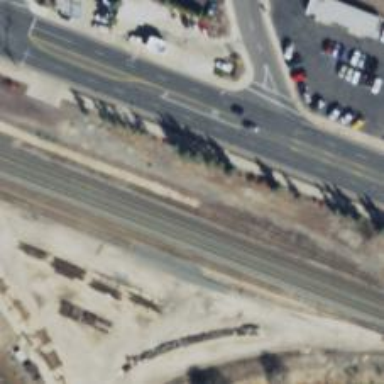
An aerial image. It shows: Railway spur service.